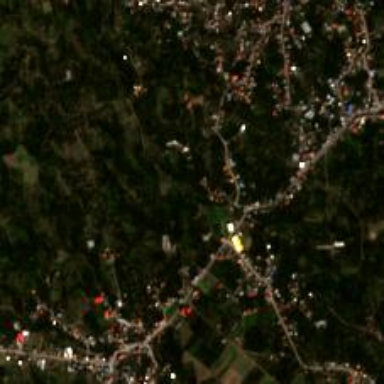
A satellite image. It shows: Village.